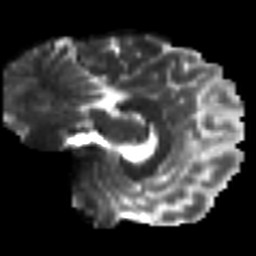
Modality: T2w
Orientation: sagittal
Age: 30
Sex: female
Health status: healthy
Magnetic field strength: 3 T
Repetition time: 8.4 s
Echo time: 0.0926 s